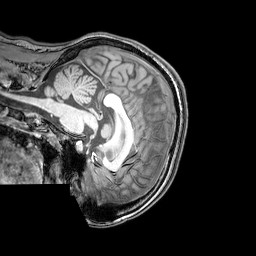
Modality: T1w
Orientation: sagittal
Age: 23
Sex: female
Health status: healthy
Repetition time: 0.081 s
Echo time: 0.037 s